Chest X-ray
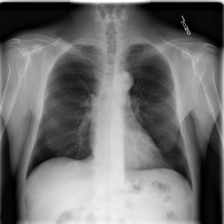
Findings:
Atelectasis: negative
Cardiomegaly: negative
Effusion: negative
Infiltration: negative
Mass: negative
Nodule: negative
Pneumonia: negative
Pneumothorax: negative
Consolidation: negative
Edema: negative
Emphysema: negative
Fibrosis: negative
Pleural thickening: negative
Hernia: negative